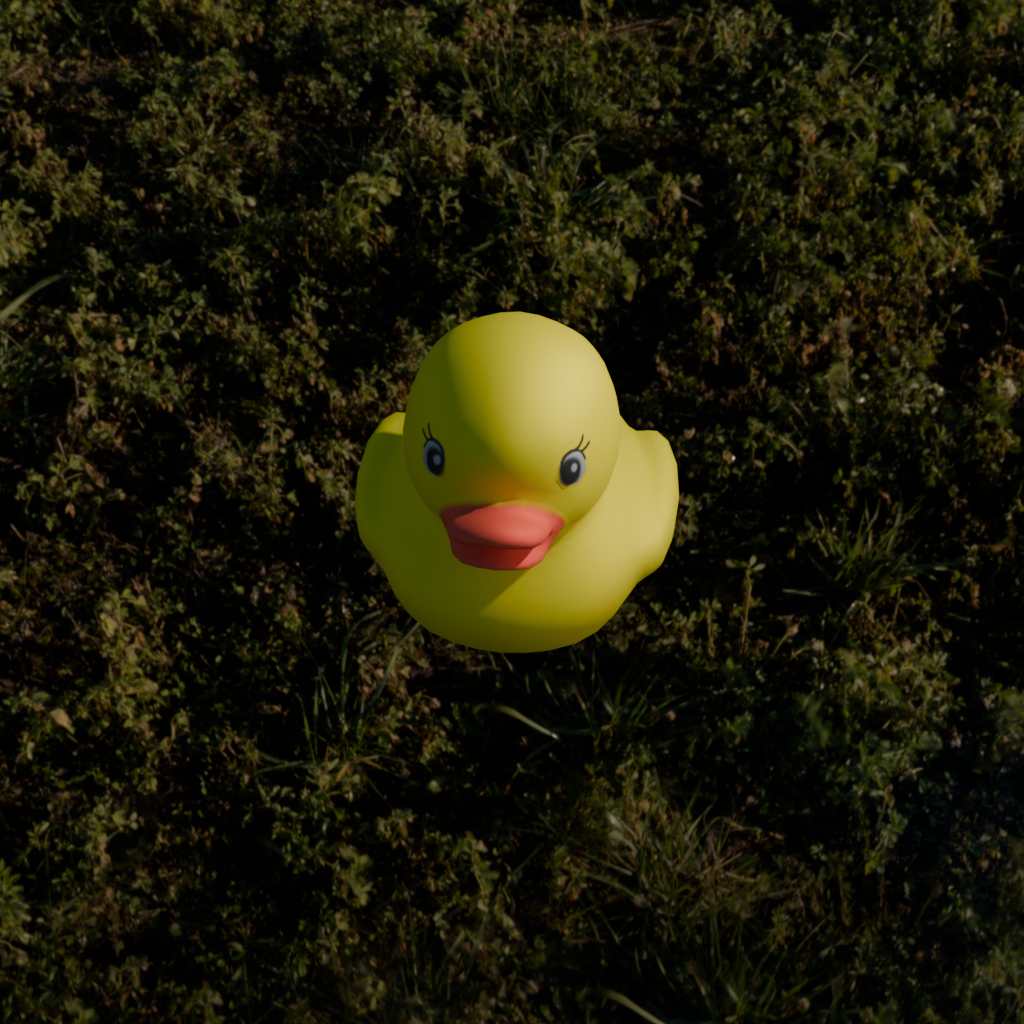
an image of a yellow rubber duck seen from <front_top> in a green field illuminated by the sun with a clear sky.